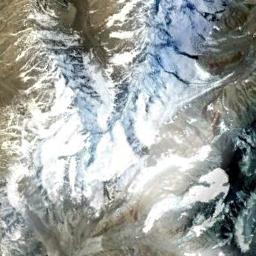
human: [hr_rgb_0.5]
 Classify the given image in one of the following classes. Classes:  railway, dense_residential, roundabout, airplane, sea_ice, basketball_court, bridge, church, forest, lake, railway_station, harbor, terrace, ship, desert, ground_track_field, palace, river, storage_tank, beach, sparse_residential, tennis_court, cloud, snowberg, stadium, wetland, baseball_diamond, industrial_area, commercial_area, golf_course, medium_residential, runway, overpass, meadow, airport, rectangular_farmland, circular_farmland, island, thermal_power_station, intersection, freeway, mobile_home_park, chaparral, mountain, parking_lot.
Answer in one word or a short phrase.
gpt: snowberg